Field crop: maize
Growth stage: 2
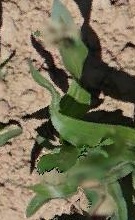
Species: maize